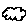
Label: cloud